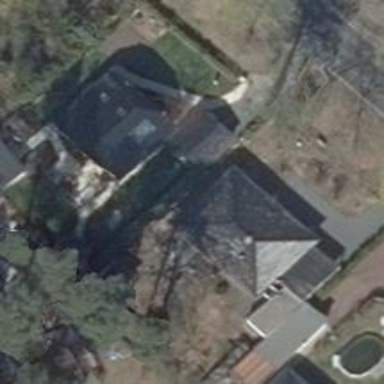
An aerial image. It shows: Detached building with hipped roof in dark grey color. The roof is oriented along the structure.